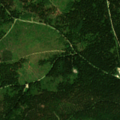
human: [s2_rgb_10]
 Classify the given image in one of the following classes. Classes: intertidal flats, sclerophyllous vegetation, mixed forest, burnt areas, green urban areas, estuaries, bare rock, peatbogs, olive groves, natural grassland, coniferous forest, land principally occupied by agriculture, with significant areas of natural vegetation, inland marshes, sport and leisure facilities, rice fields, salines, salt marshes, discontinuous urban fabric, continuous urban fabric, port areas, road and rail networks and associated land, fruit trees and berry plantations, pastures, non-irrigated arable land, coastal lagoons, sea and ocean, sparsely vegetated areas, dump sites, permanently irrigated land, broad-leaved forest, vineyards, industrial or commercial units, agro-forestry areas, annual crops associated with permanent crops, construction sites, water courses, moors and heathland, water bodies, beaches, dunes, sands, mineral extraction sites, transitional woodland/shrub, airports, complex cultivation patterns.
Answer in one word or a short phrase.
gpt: coniferous forest, transitional woodland/shrub